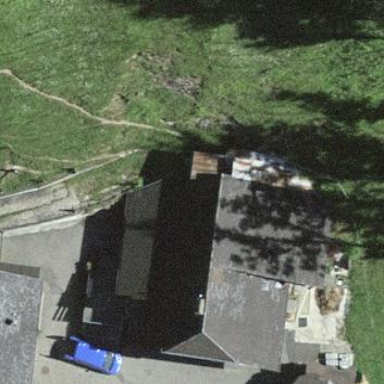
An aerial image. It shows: Farm building.